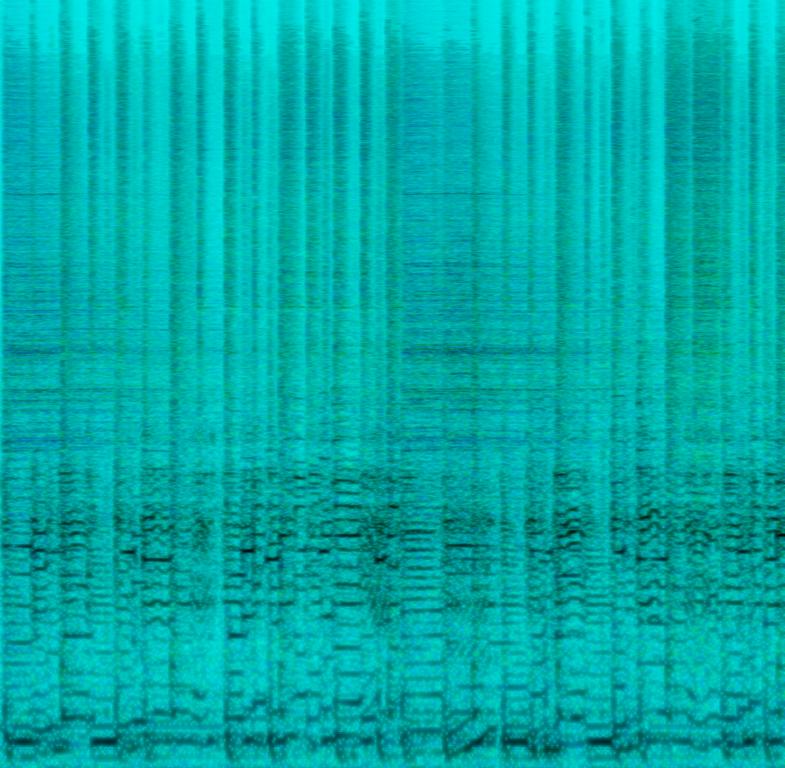
An acoustic drum is playing a funky groove with a crash hit while an e-bass with an effect on it is playing a melody along with an e-piano playing the same. Both are playing in the mid -range. This song may be playing practice for a concert with your band.